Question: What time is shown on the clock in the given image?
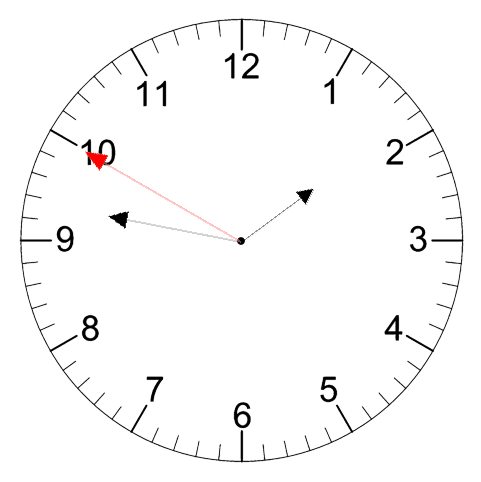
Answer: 01:46:50